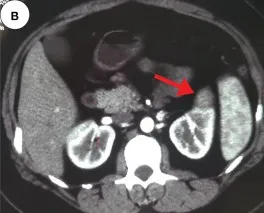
Computed tomography. The enhancement scan shows inhomogeneous enhancement [(B, C), red arrow.
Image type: radiology (ct)